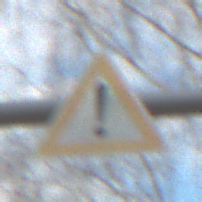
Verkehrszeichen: Gefahrenstelle
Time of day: MorningAfternoon
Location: Outdoor (Nature)
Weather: PartlyCloudy
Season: Autumn
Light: Natural